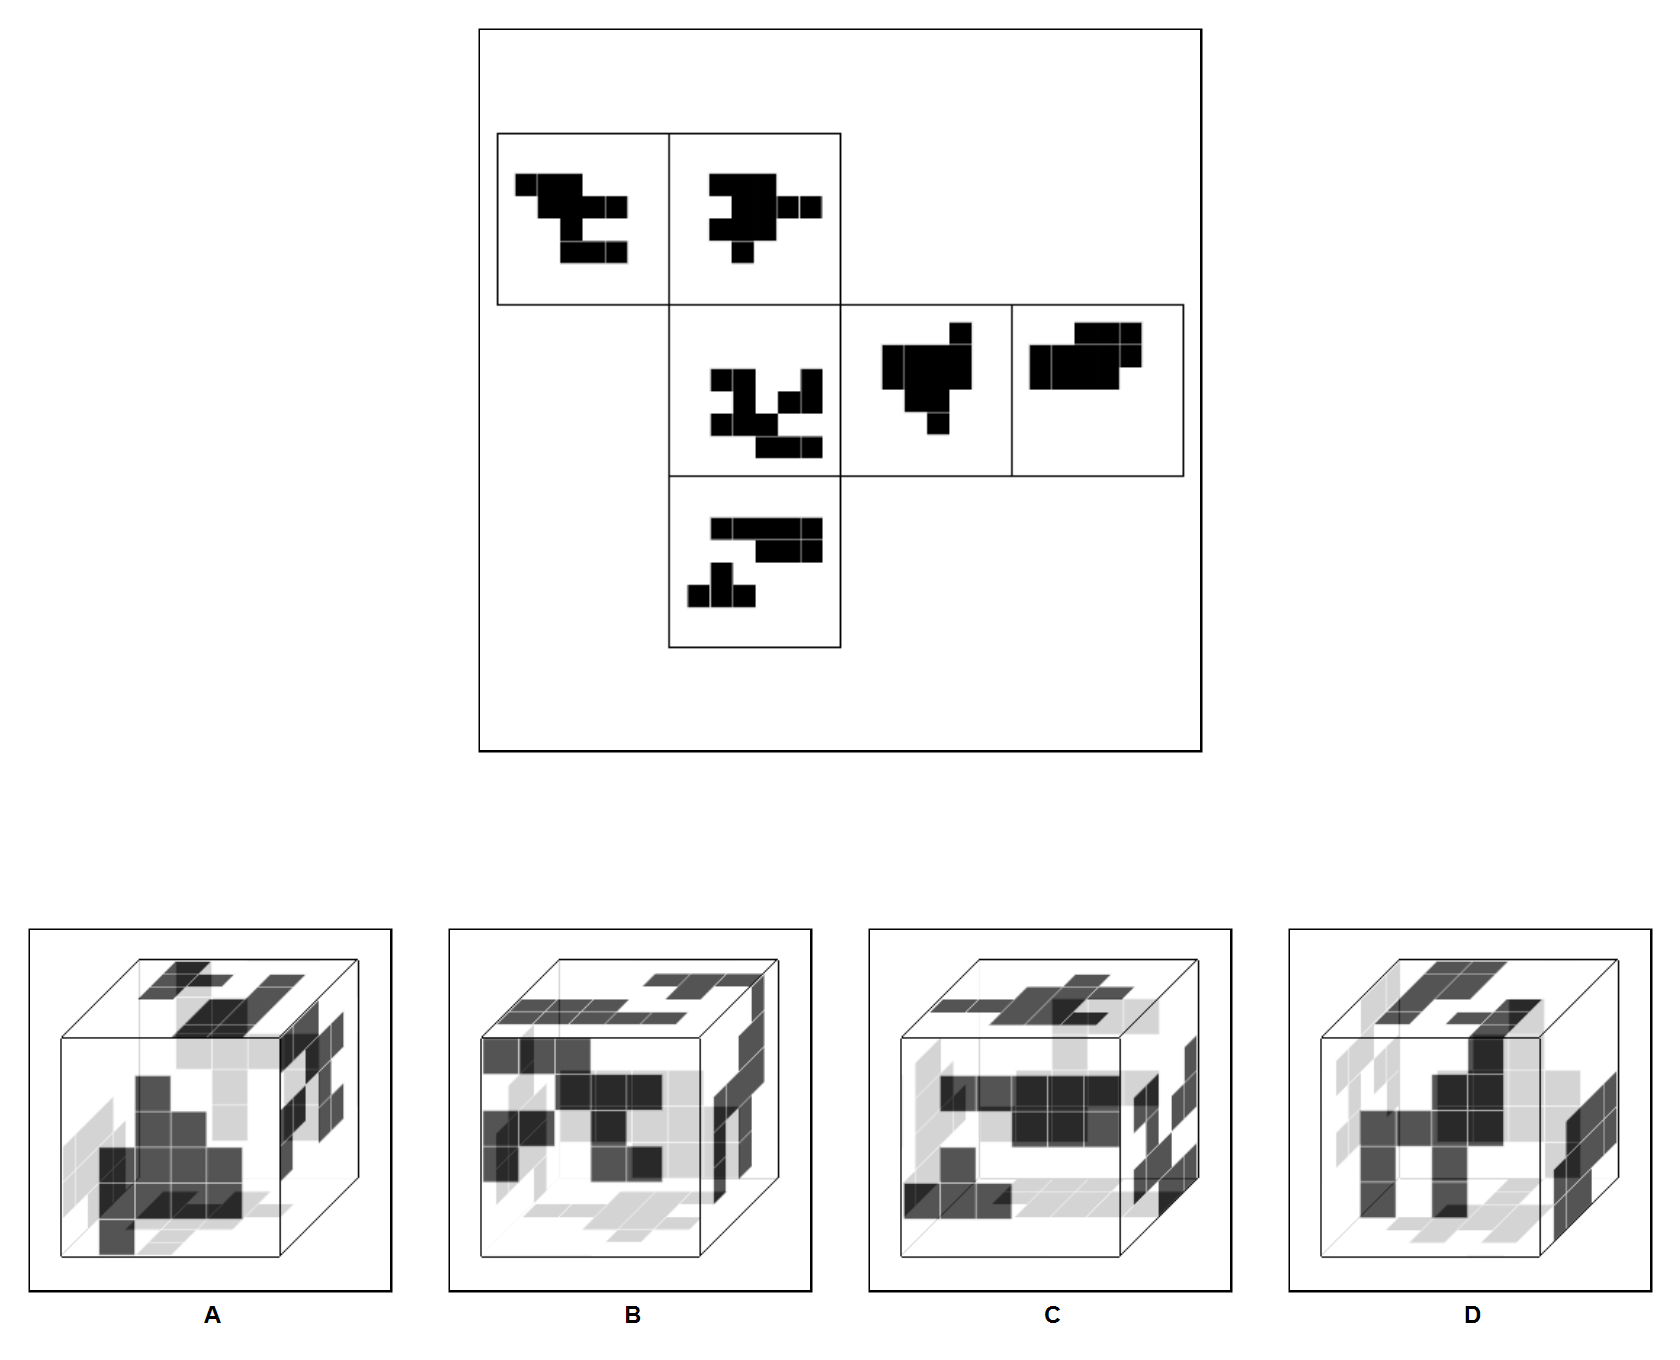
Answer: C